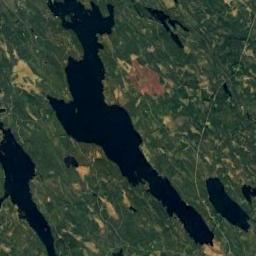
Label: lake